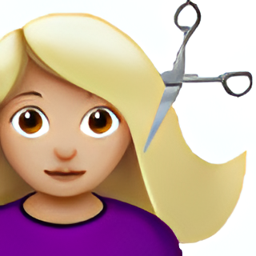
Name: haircut
Emoji: 💇🏼
Group: People & Body
Sub-group: person-activity